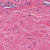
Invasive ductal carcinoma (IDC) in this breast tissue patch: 0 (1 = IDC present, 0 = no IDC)